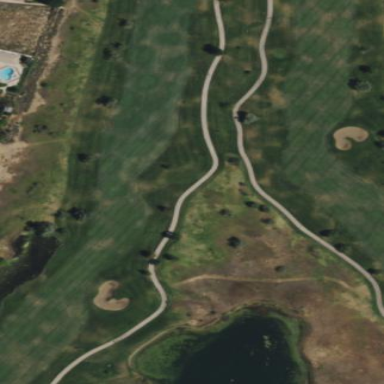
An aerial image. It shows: Designated golf cartpath along service road.